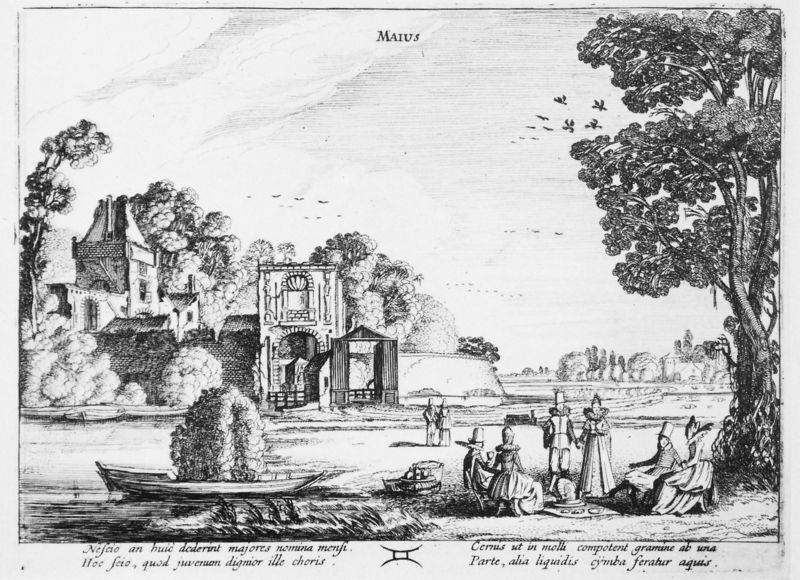
Titel: Die zwölf Monate III
Künstler: Jan van de Velde
Schlagwörter: baum, himmel, wasser, bäume, frauen, menschen, kleid, männer, dach, gebäude, schloss, zaun, zylinder, vögel, paar, boot, turm, schiff, mauer, picknick, fluß, tor, druck, monat, mai, zelt, latein, schif, maius